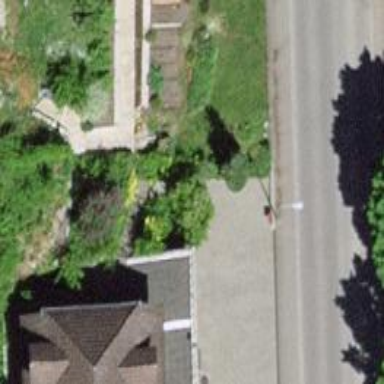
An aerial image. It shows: Retaining wall.